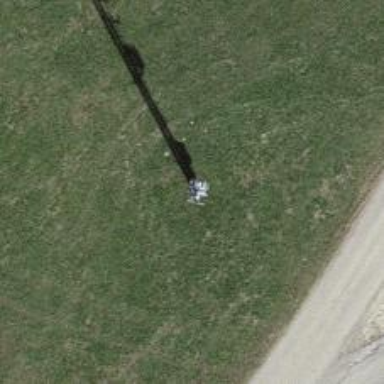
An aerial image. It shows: Distribution transformer attached to power pole.